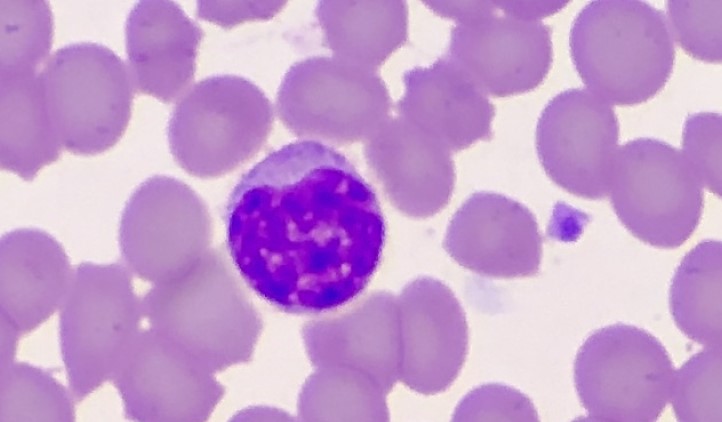
White blood cell type: Lymphocyte